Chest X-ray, PA view. Patient: 36 years old, sex F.
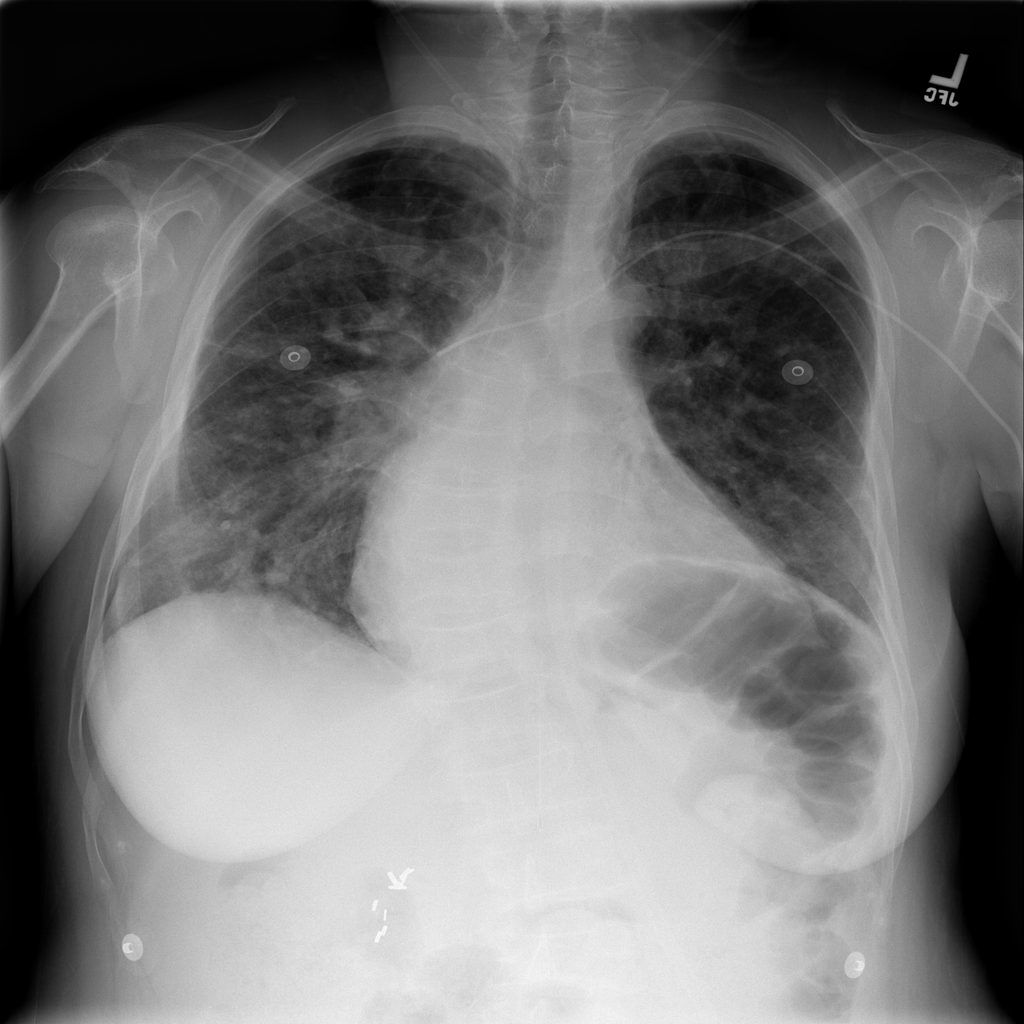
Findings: Cardiomegaly